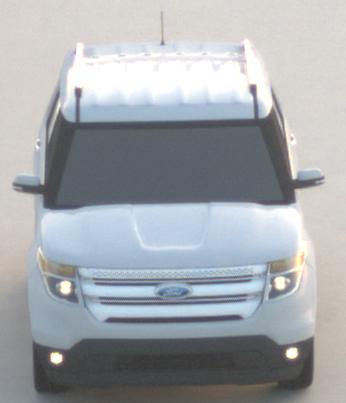
Make: Ford
Model: Explorer
Detailed model: Gen. 5
Model produced from: 2010
Model produced until: 2019
Doors: 5
Color: white
Road condition: dry road
Daytime: sunrise or sunset
Contrast: low contrast